Question: Hello I am having problem with the email script on my site.
I used this files
<URL>
but I add some fields. It is sending to my email but I'm not receiving all the data inputted on the fields.
Here is my HTML Form
'''
<form role="form" id="feedbackForm">
<div class="form-group">
<input type="text" class="form-control" id="first_name" name="first_name" placeholder="First Name">
<span class="help-block" style="display: none;">Please enter your name.</span>
</div>
<div class="form-group">
<input type="text" class="form-control" id="last_name" name="last_name" placeholder="Last Name">
<span class="help-block" style="display: none;">Please enter your name.</span>
</div>
<div class="form-group">
<input type="email" class="form-control" id="email" name="email" placeholder="Email Address">
<span class="help-block" style="display: none;">Please enter a valid e-mail address.</span>
</div>
<div class="form-group">
<input type="text" class="form-control" id="company_name" name="company_name" placeholder="Company">
<span class="help-block" style="display: none;">Please enter your name.</span>
</div>
<div class="form-group">
<textarea rows="10" cols="100" class="form-control" id="message" name="message" placeholder="Message"></textarea>
<span class="help-block" style="display: none;">Please enter a message.</span>
</div>
<div class="form-group">
<label for="selectbasic">How did you hear about us?</label>
<select id="selectbasic" name="selectbasic" class="form-control">
<option>Select</option>
<option>Search engine</option>
<option>Microsoft DPE</option>
<option>Microsoft event</option>
<option>Social media</option>
<option>Word of mouth</option>
<option>Other</option>
</select>
</div>
<img id="captcha" src="library/vender/securimage/securimage_show.php" alt="CAPTCHA Image" />
<a href="#" onclick="document.getElementById('captcha').src = 'library/vender/securimage/securimage_show.php?' + Math.random(); return false" class="btn btn-info btn-sm">Show a Different Image</a><br/>
<div class="form-group" style="margin-top: 10px;">
<input type="text" class="form-control" name="captcha_code" id="captcha_code" placeholder="For security, please enter the code displayed in the box." />
<span class="help-block" style="display: none;">Please enter the code displayed within the image.</span>
</div>
<span class="help-block" style="display: none;">Please enter a the security code.</span>
<button type="submit" id="feedbackSubmit" class="btn btn-primary btn-lg" style="display: block; margin-top: 10px;">Send Feedback</button>
</form>
'''
This is my PHP Script
'''
<?php
//start a session -- needed for Securimage Captcha check
session_start();
//add you e-mail address here
define("MY_EMAIL", "dummyemail@gmail.com");
/**
* Sets error header and json error message response.
*
* @param String $messsage error message of response
* @return void
*/
function errorResponse ($messsage) {
header('HTTP/1.1 500 Internal Server Error');
die(json_encode(array('message' => $messsage)));
}
/**
* Return a formatted message body of the form:
* Name: <name of submitter>
* Comment: <message/comment submitted by user>
*
* @param String $name name of submitter
* @param String $messsage message/comment submitted
*/
function setMessageBody ($first_name, $last_name, $email, $message, $selectbasic) {
$message_body = "Name: " . $first_name. $last_name. "
";
$message_body = "Email: " . $email."
";
$message_body = "Company Name: " . $company_name."
";
$message_body .= "Message:
" . nl2br($message);
$message_body .= "How did you hear about us?:" . $selectbasic."
";
return $message_body;
}
$first_name = $_POST['first_name'];
$last_name = $_POST['last_name'];
$email = $_POST['email'];
$company_name = $_POST['company_name'];
$message = $_POST['message'];
$selectbasic = $_POST['selectbasic'];
header('Content-type: application/json');
//do some simple validation. this should have been validated on the client-side also
if (empty($email) || empty($message)) {
errorResponse('Email or message is empty.');
}
//do Captcha check, make sure the submitter is not a robot:)...
include_once './vender/securimage/securimage.php';
$securimage = new Securimage();
if (!$securimage->check($_POST['captcha_code'])) {
errorResponse('Invalid Security Code');
}
//try to send the message
if(mail(MY_EMAIL, "Feedback Form Results", setMessageBody($_POST["first_name"],
$_POST["last_name"], $_POST["email"], $_POST["selectbasic"], $message), "From:
$first_name, $last_name")) {
echo json_encode(array('message' => 'Your message was successfully submitted.'));
} else {
header('HTTP/1.1 500 Internal Server Error');
echo json_encode(array('message' => 'Unexpected error while attempting to send e-
mail.'));
}
?>
'''
I don't know what's wrong but I need to capture all the data.
Thanks for your help.
This what I am getting after putting DOT before equal sign

New Code I'm using achieving the image above
'''
<?php
//start a session -- needed for Securimage Captcha check
session_start();
//add you e-mail address here
define("MY_EMAIL", "aareyes00@ymail.com");
/**
* Sets error header and json error message response.
*
* @param String $messsage error message of response
* @return void
*/
function errorResponse ($messsage) {
header('HTTP/1.1 500 Internal Server Error');
die(json_encode(array('message' => $messsage)));
}
/**
* Return a formatted message body of the form:
* Name: <name of submitter>
* Comment: <message/comment submitted by user>
*
* @param String $name name of submitter
* @param String $messsage message/comment submitted
*/
function setMessageBody ($first_name, $last_name, $email, $company_name, $message,
$selectbasic) {
$message_body .= "First Name: " . $first_name."
";
$message_body .= "Last Name: " . $last_name."
";
$message_body .= "Email: " . $email."
";
$message_body .= "Company Name:" . $company_name."
";
$message_body .= "Message:" . $message. "
";
$message_body .= "How did you hear about us?" . $selectbasic."
";
return $message_body;
}
$first_name = $_POST['first_name'];
$last_name = $_POST['last_name'];
$email = $_POST['email'];
$company_name = $_POST['company_name'];
$message = $_POST['message'];
$selectbasic = $_POST['selectbasic'];
header('Content-type: application/json');
//do some simple validation. this should have been validated on the client-side also
if (empty($email) || empty($message)) {
errorResponse('Email or message is empty.');
}
//do Captcha check, make sure the submitter is not a robot:)...
include_once './vender/securimage/securimage.php';
$securimage = new Securimage();
if (!$securimage->check($_POST['captcha_code'])) {
errorResponse('Invalid Security Code');
}
//try to send the message
if(mail(MY_EMAIL, "Feedback Form Results", setMessageBody($_POST["first_name"],
$_POST["last_name"], $_POST["email"], $_POST["message"], $_POST["selectbasic"]), "From:
$first_name, $last_name")) {
echo json_encode(array('message' => 'Your message was successfully submitted.'));
} else {
header('HTTP/1.1 500 Internal Server Error');
echo json_encode(array('message' => 'Unexpected error while attempting to send e-
mail.'));
}
?>
'''
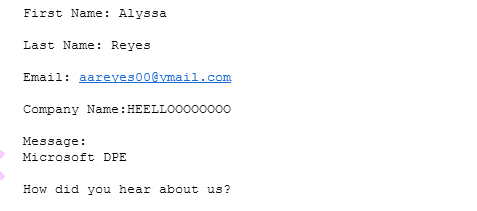
Answer: I could give you better solution if you can give me what data you receiving in email.
But as it seems, you just missed some dot (.) in function setMessageBody(...) on these line-
'''
$message_body = "Email: " . $email."
";
$message_body = "Company Name: " . $company_name."
";
'''
Add dot (.)-
'''
$message_body .= "Email: " . $email."
";
$message_body .= "Company Name: " . $company_name."
";
'''
Check your select option. Your line
'''
<option>Select</option>
<option>Search engine</option>
<option>Microsoft DPE</option>
<option>Microsoft event</option>
<option>Social media</option>
<option>Word of mouth</option>
<option>Other</option>
'''
Will be like-
'''
<option>Select</option>
<option value="Search engine">Search engine</option>
<option value="Microsoft DPE">Microsoft DPE</option>
<option value="Microsoft event">Microsoft event</option>
<option value="Social media">Social media</option>
<option value="Word of mouth">Word of mouth</option>
<option value="Other">Other</option>
'''